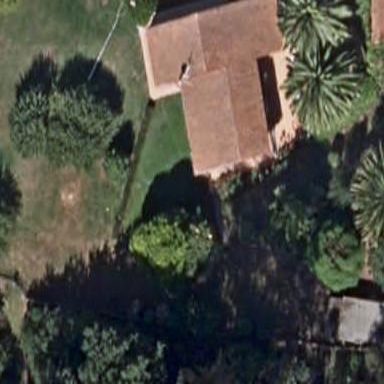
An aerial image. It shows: Simple and straightforward house.